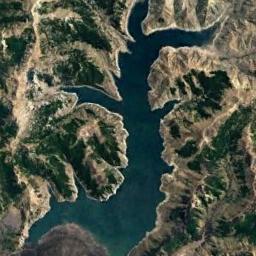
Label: lake